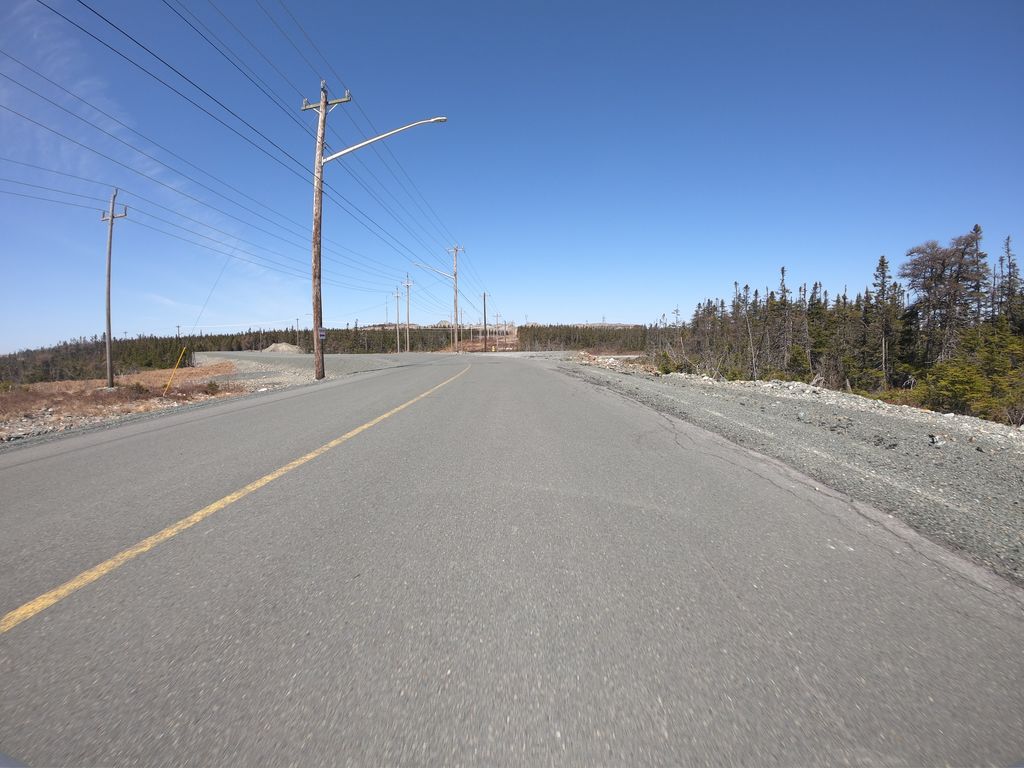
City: st_johns